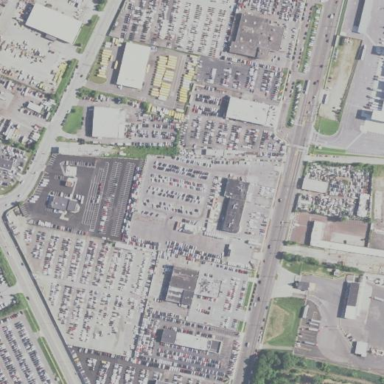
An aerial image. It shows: Car shop.